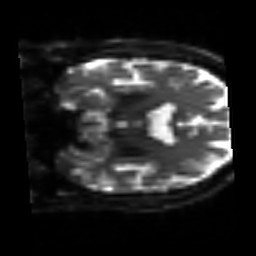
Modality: sbref
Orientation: coronal
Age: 58
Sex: male
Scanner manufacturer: siemens
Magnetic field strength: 3 T
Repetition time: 3.2 s
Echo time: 0.081 s